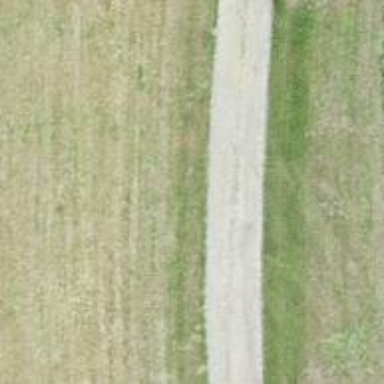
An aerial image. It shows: Unpaved unclassified road.